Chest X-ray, PA view. Patient: 61 years old, sex M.
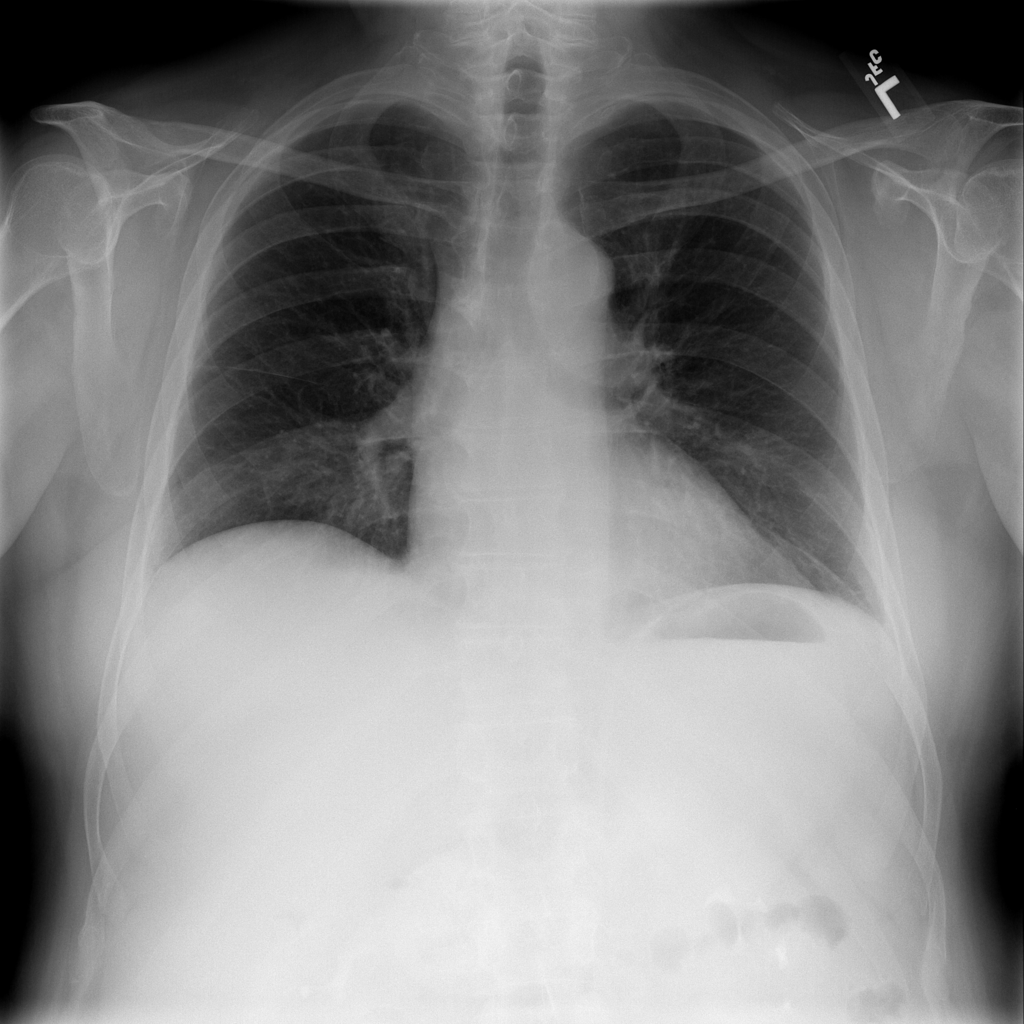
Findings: No Finding